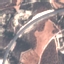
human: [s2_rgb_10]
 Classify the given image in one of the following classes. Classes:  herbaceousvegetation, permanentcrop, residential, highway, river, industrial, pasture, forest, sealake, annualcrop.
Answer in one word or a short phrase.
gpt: Highway